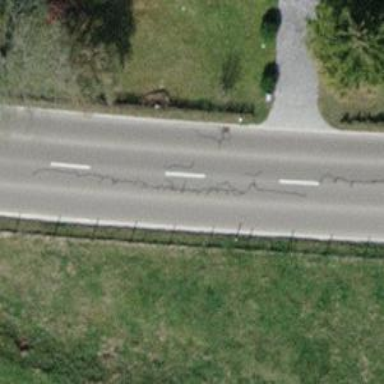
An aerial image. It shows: Asphalt road classified as tertiary.